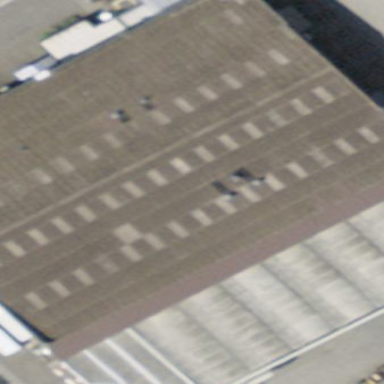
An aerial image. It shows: Warehouse building.